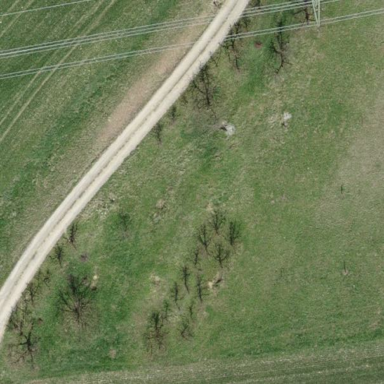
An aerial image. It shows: Orchard.